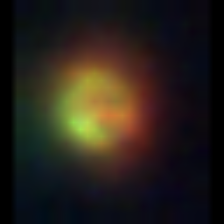
Taxon: NanoPlankton
Group: Other